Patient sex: F
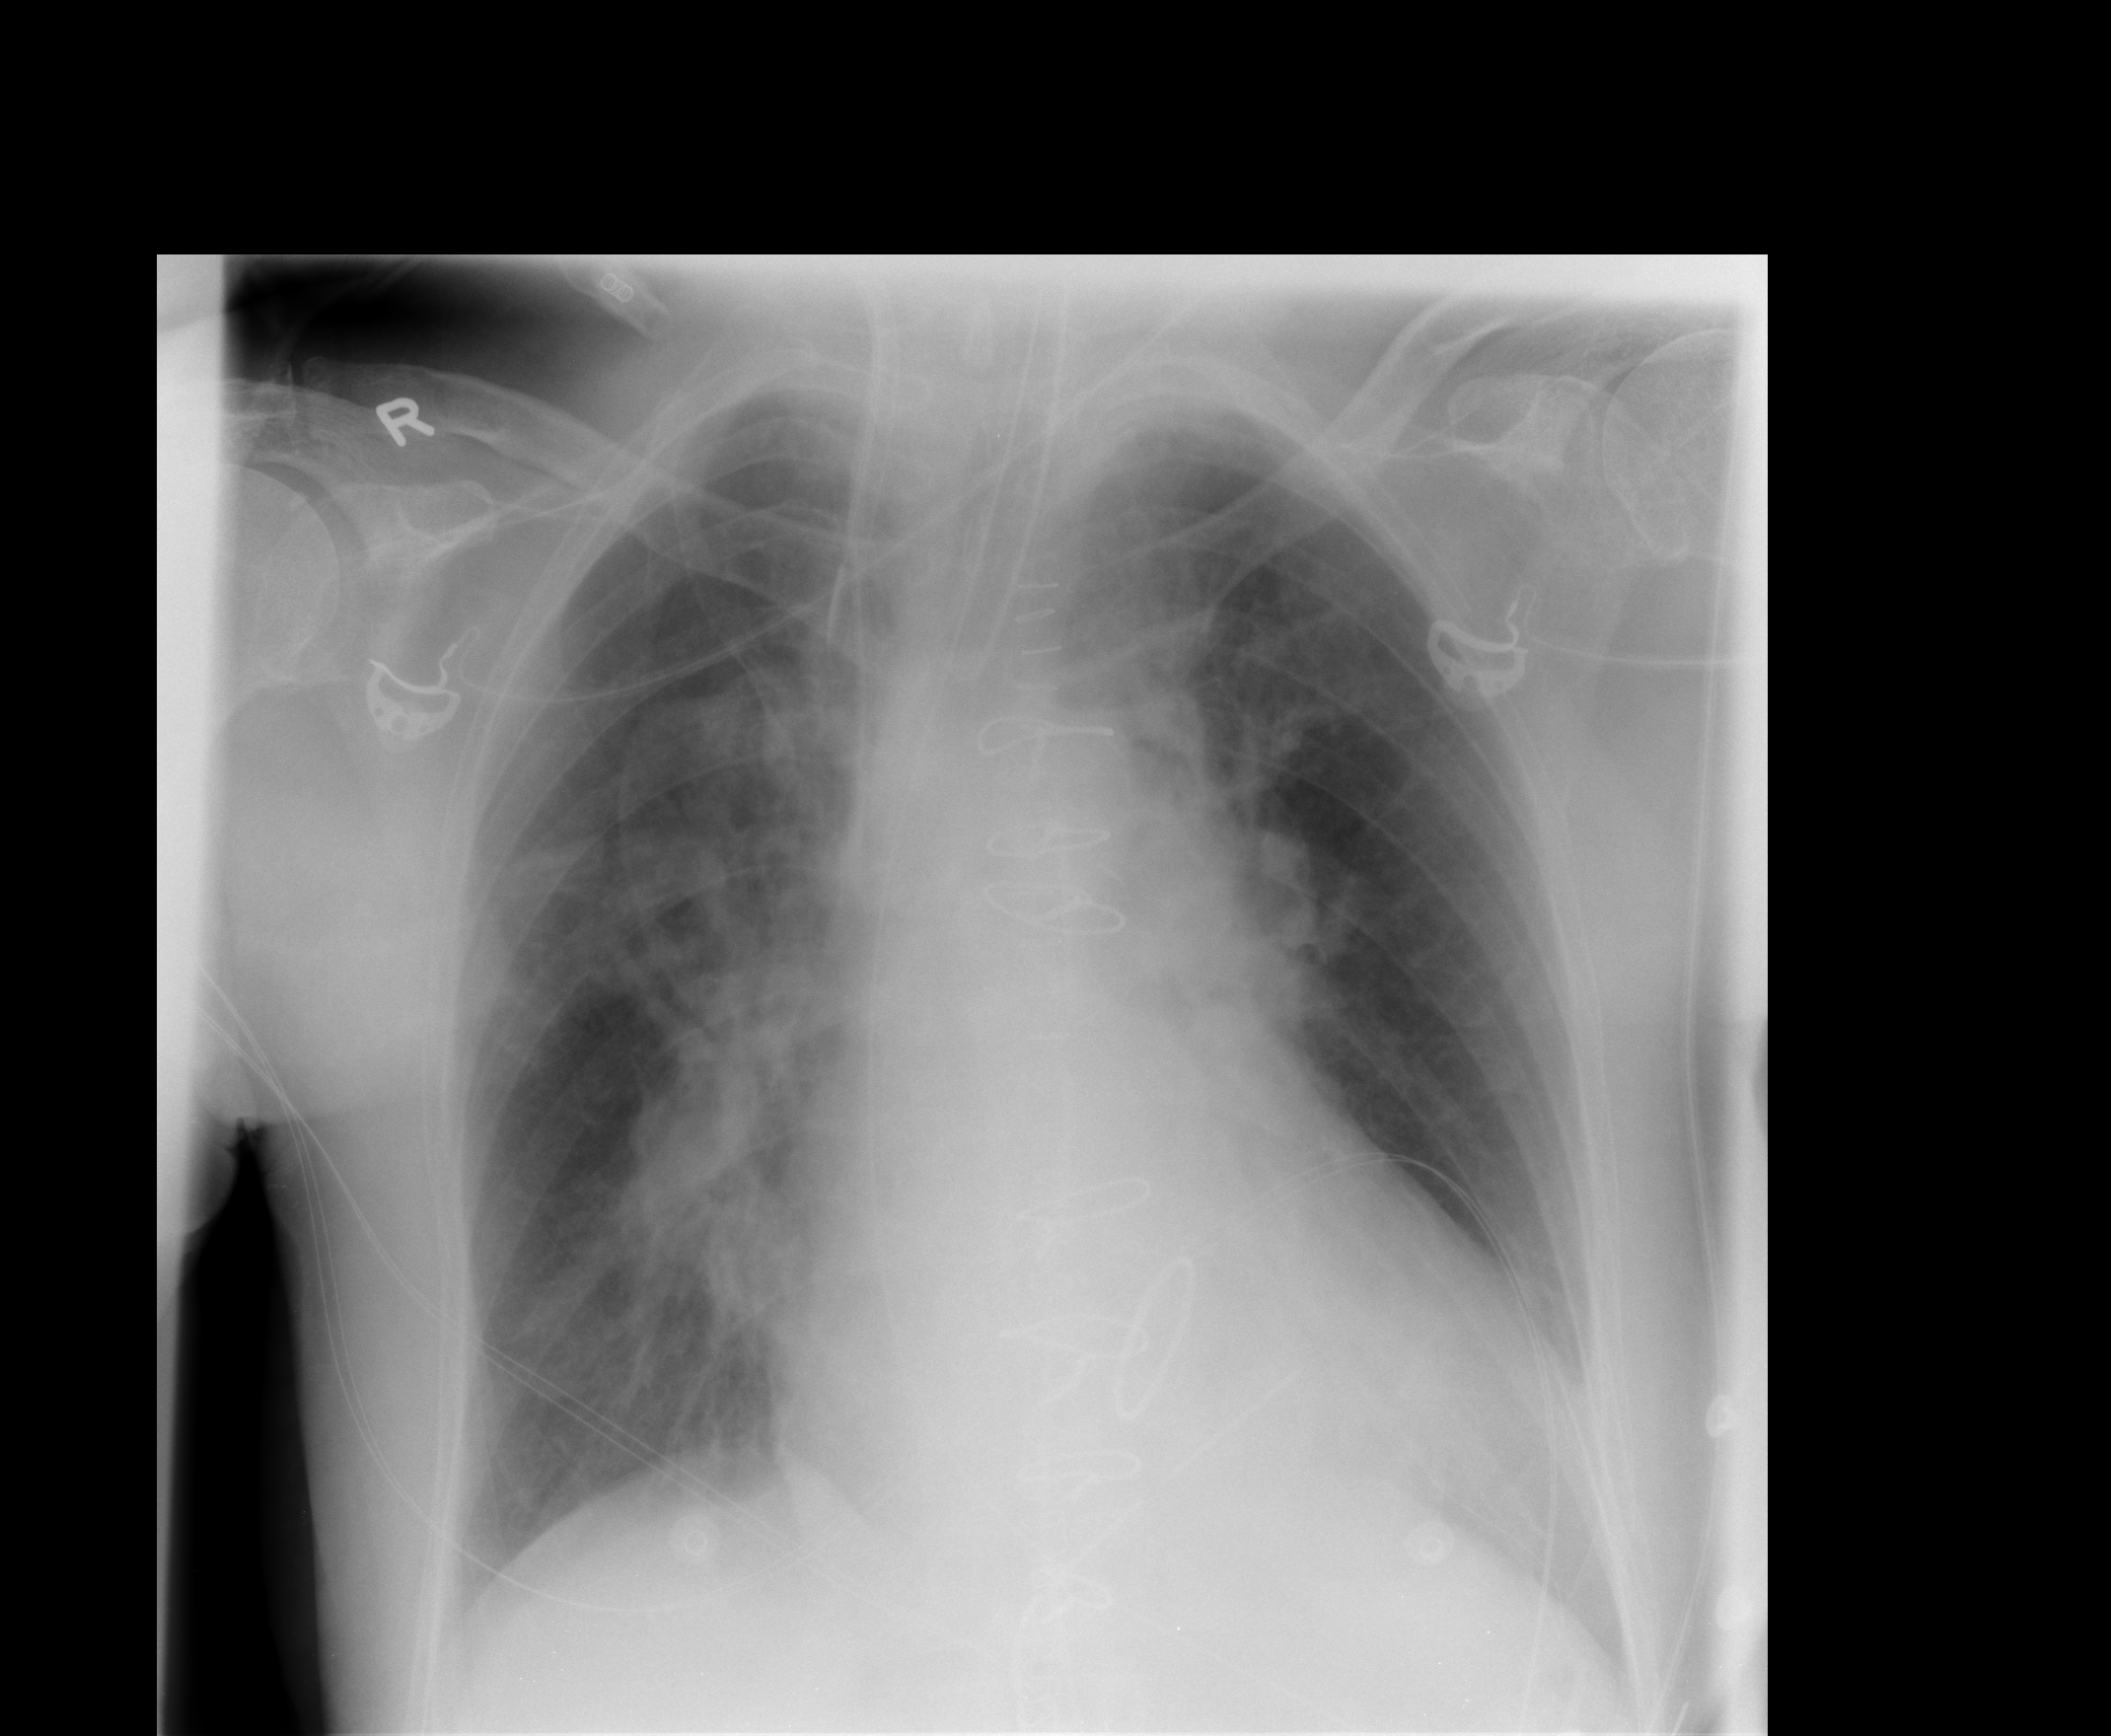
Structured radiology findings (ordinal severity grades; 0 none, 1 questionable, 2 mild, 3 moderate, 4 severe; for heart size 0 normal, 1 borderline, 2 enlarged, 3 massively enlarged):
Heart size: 2
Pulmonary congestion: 3
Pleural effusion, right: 0
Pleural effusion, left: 0
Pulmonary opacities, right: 2
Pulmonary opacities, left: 0
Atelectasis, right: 2
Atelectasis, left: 0